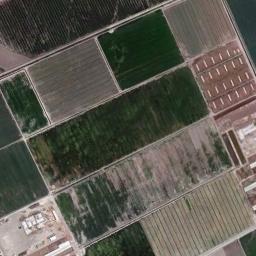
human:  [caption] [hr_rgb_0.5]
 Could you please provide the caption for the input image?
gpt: More than ten neatly arranged dark green, light green and tan mixed rectangular farmlands of different sizes .

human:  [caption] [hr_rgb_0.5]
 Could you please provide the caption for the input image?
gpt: Some rectangular farmlands of different colors and sizes are neatly arranged on the ground and some buildings are next to the farmlands .

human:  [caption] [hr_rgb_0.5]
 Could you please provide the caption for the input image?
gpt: There are lots of different crops in rectangular farmlands .

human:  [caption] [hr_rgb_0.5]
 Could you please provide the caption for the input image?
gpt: There are some green and bare rectangular farmland .

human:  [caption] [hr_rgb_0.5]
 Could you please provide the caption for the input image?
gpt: There are rectangular farmlands of different colors and sizes .